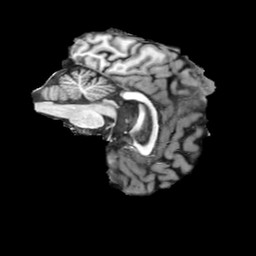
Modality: T1w
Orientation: sagittal
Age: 64
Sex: male
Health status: ill